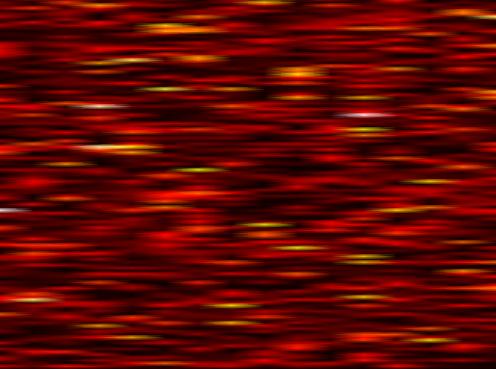
Label: OFDM